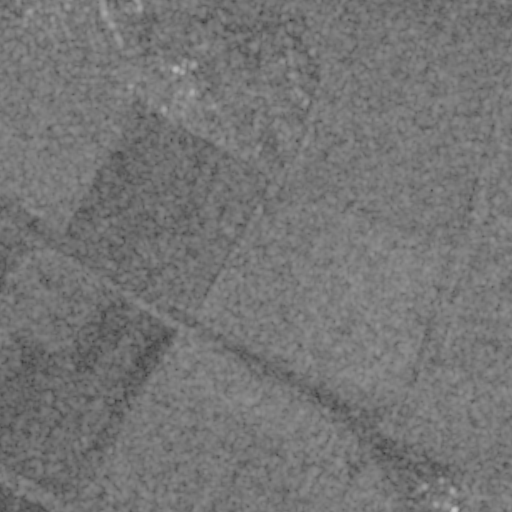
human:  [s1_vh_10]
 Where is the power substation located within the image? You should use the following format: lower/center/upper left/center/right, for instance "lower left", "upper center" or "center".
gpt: The power substation is located in the lower right of the image.
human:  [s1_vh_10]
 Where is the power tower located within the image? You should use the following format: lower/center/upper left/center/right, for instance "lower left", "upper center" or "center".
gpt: The power tower is located in the lower right of the image.
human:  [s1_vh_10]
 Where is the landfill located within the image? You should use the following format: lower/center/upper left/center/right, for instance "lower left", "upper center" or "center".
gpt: There is no landfill in the image.

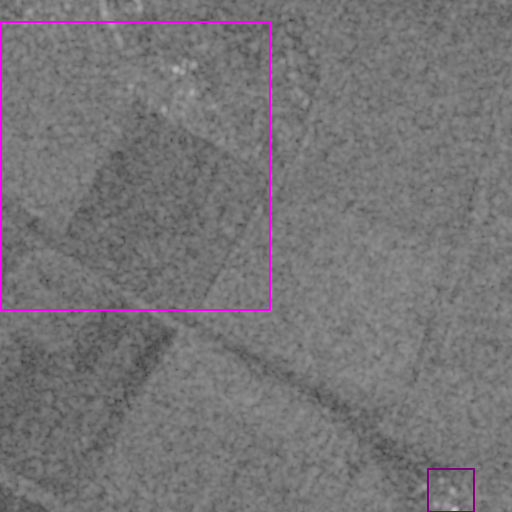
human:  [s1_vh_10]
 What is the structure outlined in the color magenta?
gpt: The structure outlined in magenta is a crop field.
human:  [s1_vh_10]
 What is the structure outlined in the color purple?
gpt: The structure outlined in purple is a power substation.
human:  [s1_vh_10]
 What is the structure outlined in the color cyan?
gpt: There is no cyan outline.